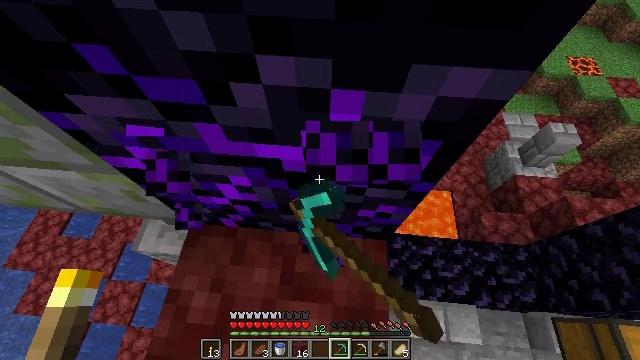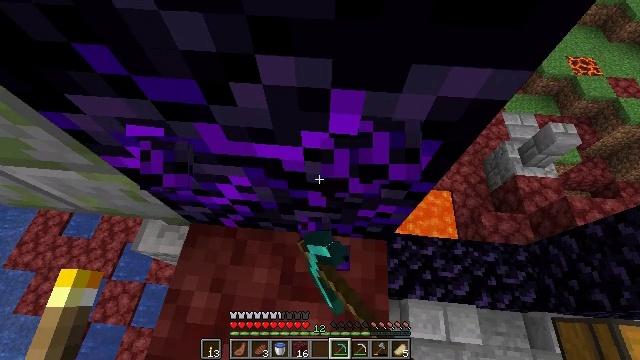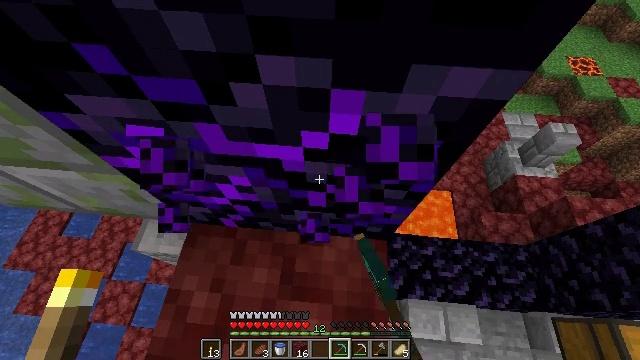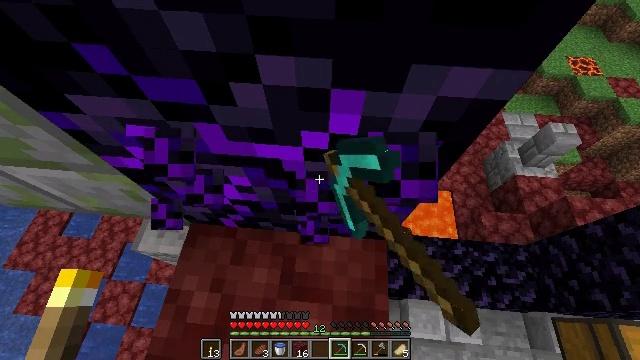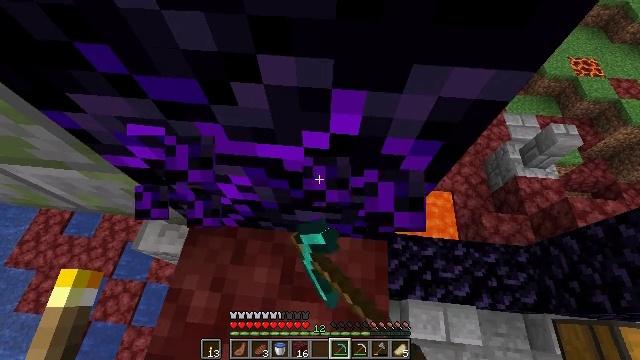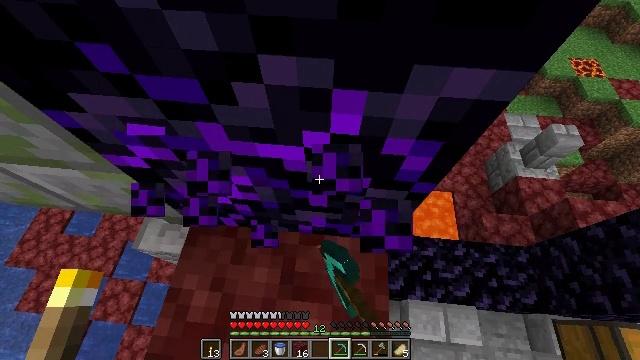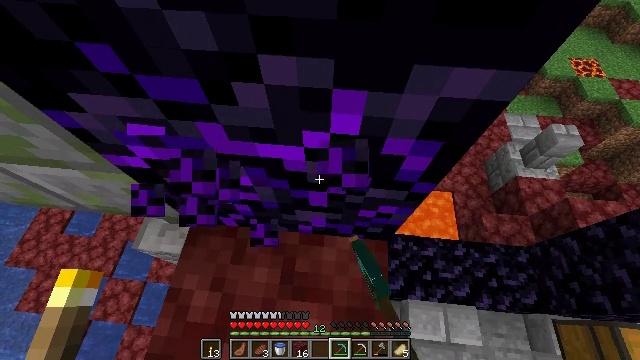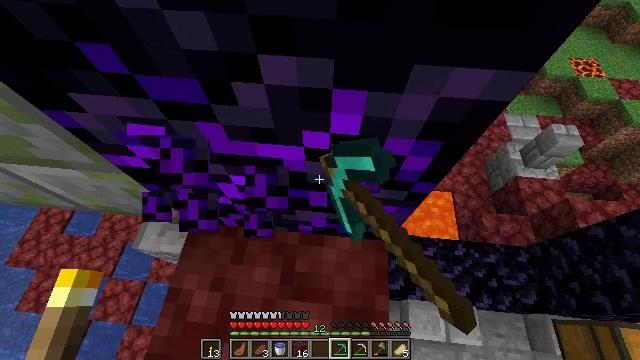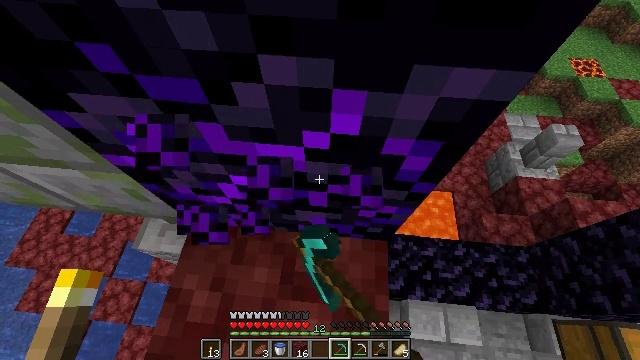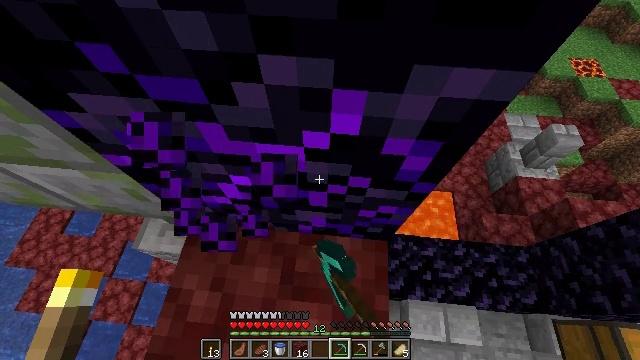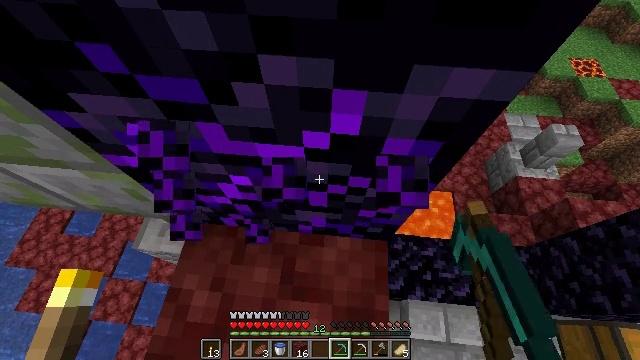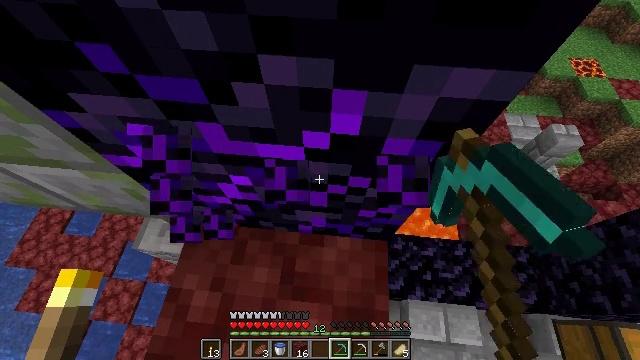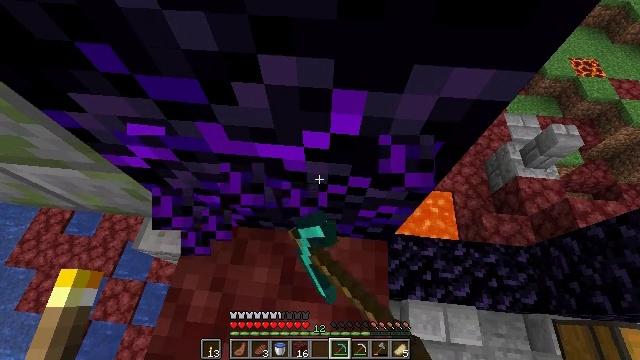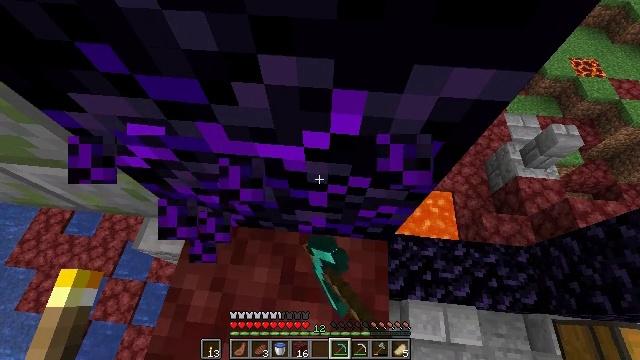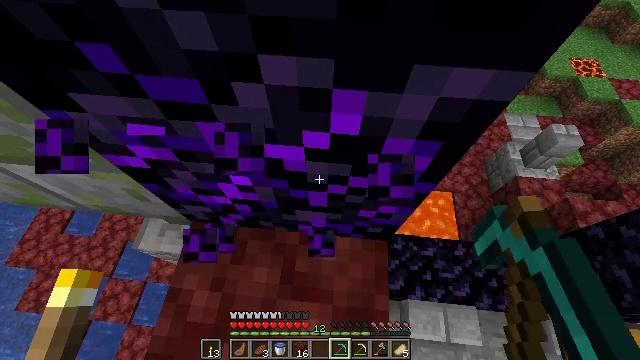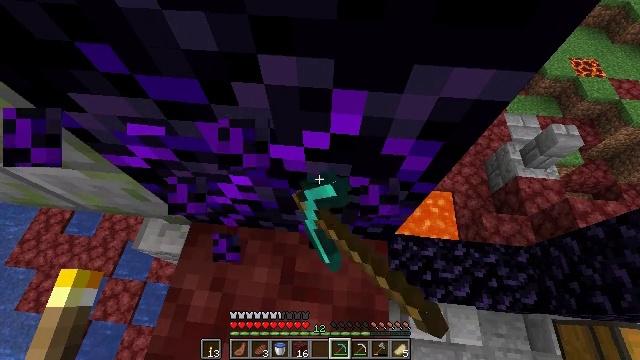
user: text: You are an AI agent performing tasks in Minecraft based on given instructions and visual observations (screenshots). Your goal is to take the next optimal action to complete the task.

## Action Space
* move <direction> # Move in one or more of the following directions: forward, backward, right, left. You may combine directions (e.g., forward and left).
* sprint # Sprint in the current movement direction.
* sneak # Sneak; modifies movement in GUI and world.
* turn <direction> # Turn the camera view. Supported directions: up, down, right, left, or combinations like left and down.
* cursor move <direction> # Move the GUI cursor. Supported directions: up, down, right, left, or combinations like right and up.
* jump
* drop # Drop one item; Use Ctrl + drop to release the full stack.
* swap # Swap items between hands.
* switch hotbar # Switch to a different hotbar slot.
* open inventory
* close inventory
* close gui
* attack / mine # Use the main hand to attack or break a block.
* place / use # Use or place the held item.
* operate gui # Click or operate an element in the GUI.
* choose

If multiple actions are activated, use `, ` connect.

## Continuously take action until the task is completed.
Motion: motion action
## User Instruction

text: Use a pickaxe to gather crying obsidian.
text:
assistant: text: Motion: sneak, attack / mine
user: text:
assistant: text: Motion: sneak, attack / mine
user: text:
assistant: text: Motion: sneak, attack / mine
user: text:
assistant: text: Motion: sneak, attack / mine
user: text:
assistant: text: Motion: sneak, attack / mine
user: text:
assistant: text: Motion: sneak, attack / mine
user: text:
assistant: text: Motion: sneak, attack / mine
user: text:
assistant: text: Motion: sneak, attack / mine
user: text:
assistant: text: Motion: sneak, attack / mine
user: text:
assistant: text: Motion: sneak, attack / mine
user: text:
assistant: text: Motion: sneak, attack / mine
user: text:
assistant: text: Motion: sneak, attack / mine
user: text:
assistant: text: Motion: sneak, attack / mine
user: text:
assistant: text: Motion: sneak, attack / mine
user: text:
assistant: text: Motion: sneak, attack / mine
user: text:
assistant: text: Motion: sneak, attack / mine
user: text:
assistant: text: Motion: sneak, attack / mine
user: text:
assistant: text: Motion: move forward, sneak, attack / mine
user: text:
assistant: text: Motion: move forward, sneak, attack / mine
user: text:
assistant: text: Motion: move forward, sneak, attack / mine
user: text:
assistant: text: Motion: sneak, attack / mine
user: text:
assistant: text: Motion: sneak, attack / mine
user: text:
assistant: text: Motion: sneak, attack / mine
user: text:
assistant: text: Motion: sneak, attack / mine
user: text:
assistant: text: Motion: sneak, attack / mine
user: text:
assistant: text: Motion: sneak, attack / mine
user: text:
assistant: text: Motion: sneak, attack / mine
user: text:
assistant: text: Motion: move back, sneak, attack / mine
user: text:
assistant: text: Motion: move back, sneak, attack / mine
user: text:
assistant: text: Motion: sneak, attack / mine